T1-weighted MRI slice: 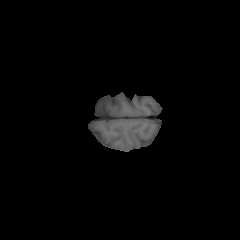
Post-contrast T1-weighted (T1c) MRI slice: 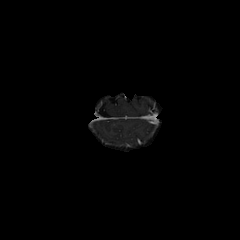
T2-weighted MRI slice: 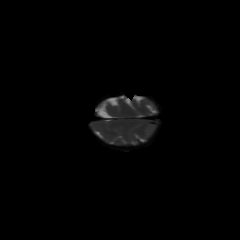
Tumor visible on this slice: no